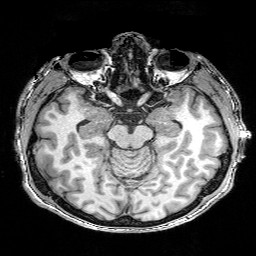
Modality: T1w
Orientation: coronal
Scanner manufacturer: siemens
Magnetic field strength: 3 T
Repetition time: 0.02 s
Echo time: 0.005 s